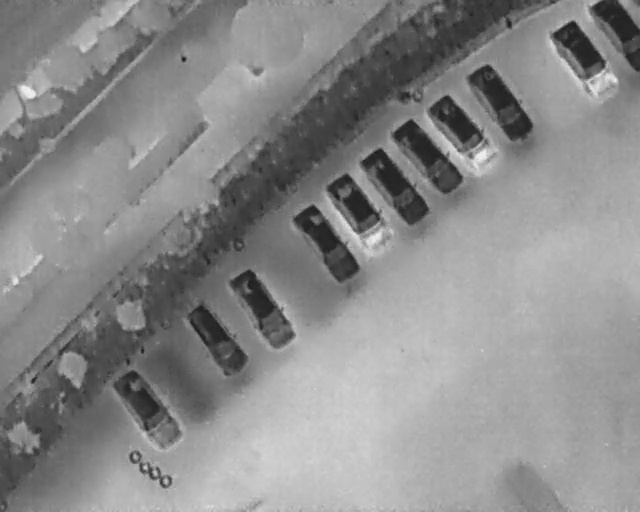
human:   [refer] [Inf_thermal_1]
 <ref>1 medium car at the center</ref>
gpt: <box>[[27, 62, 40, 69, 144]]</box>

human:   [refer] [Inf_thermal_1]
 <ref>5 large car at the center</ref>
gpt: <box>[[33, 56, 48, 63, 147], [43, 44, 58, 50, 145], [49, 37, 62, 45, 145], [54, 32, 68, 40, 139], [59, 27, 73, 34, 139]]</box>

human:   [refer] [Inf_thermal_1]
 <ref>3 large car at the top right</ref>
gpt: <box>[[70, 16, 85, 23, 144], [84, 8, 98, 15, 144], [89, 1, 101, 12, 2]]</box>

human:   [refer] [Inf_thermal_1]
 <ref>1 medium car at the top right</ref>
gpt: <box>[[65, 22, 78, 29, 139]]</box>